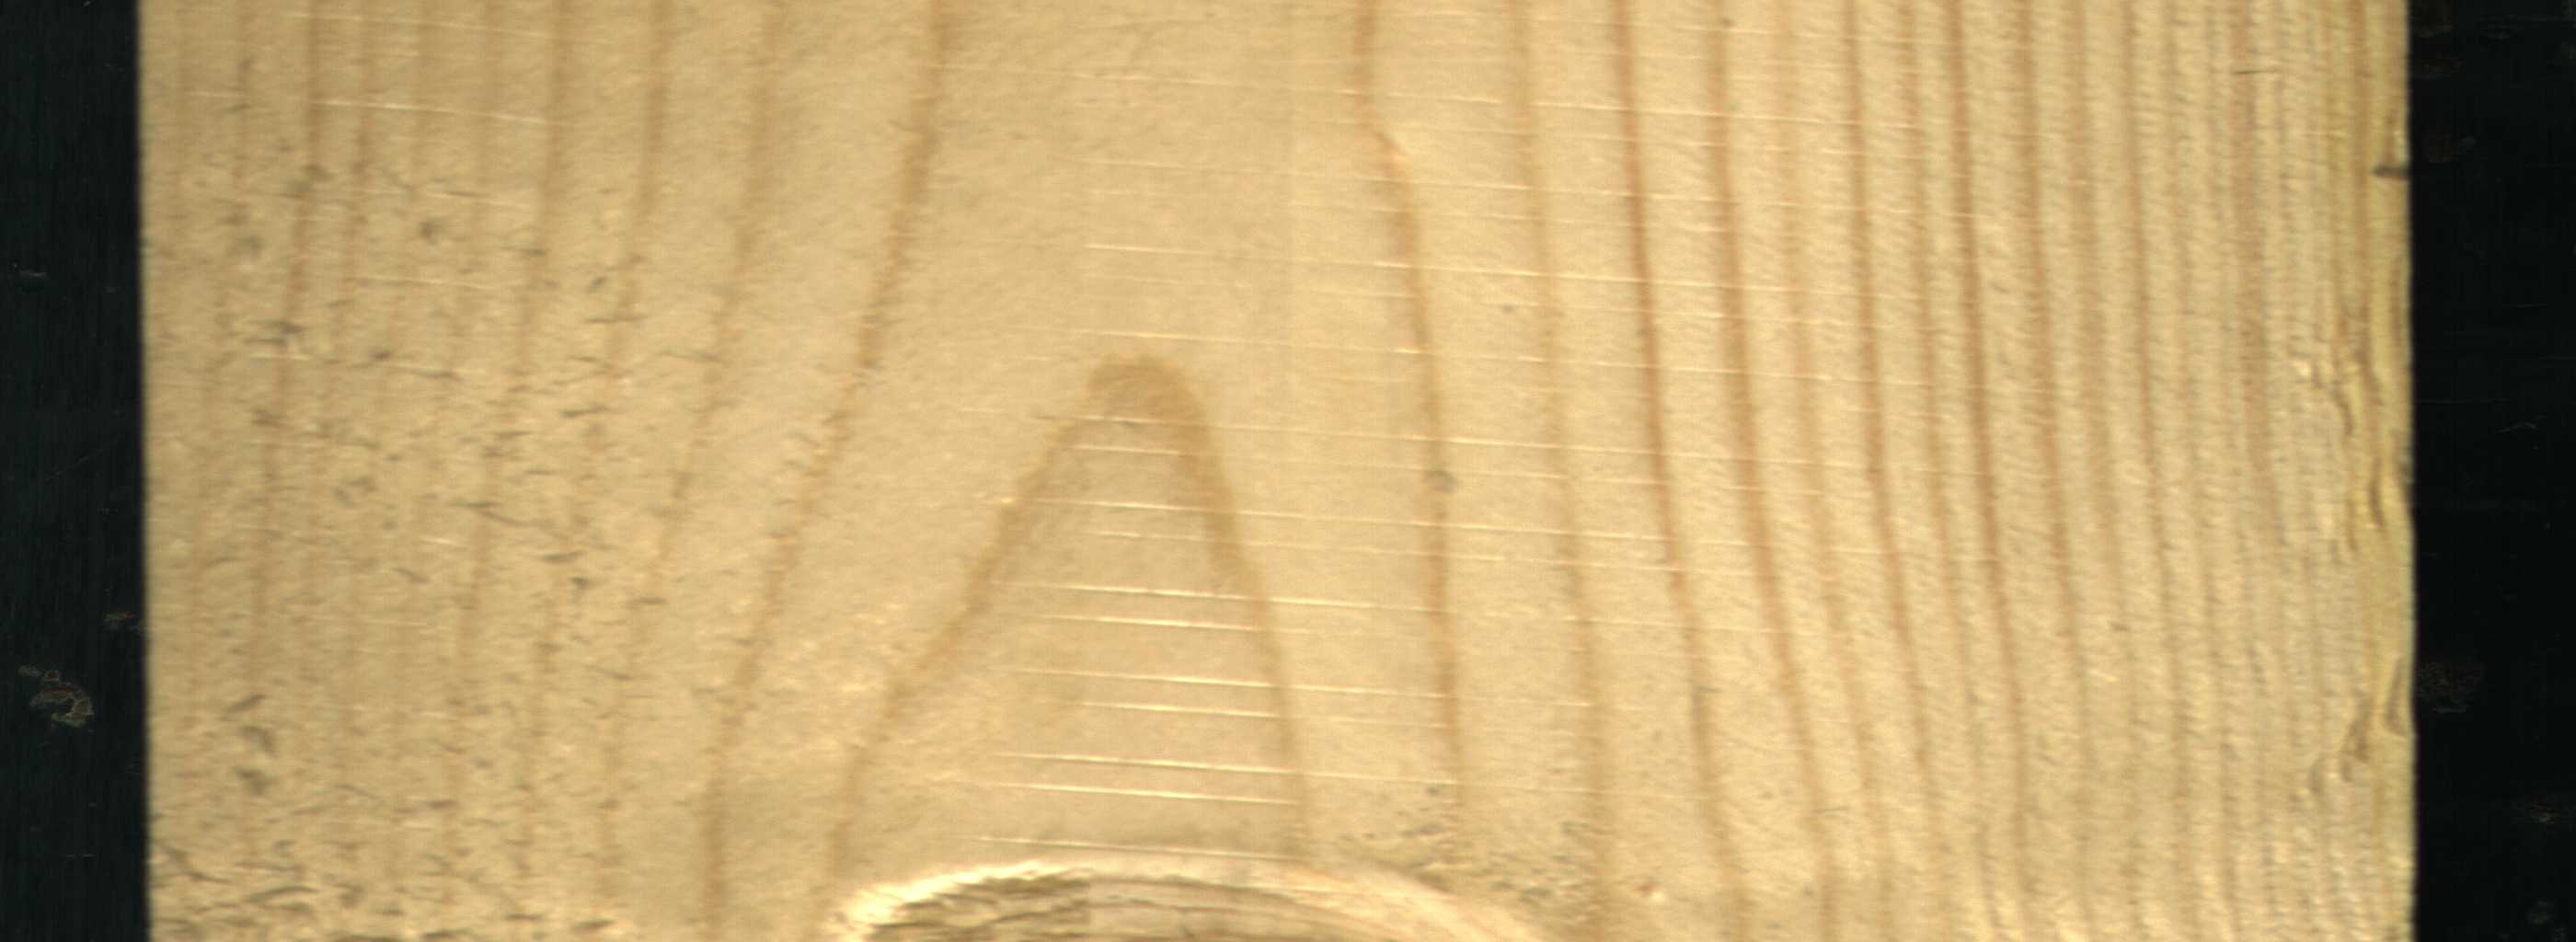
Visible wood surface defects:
Live_Knot